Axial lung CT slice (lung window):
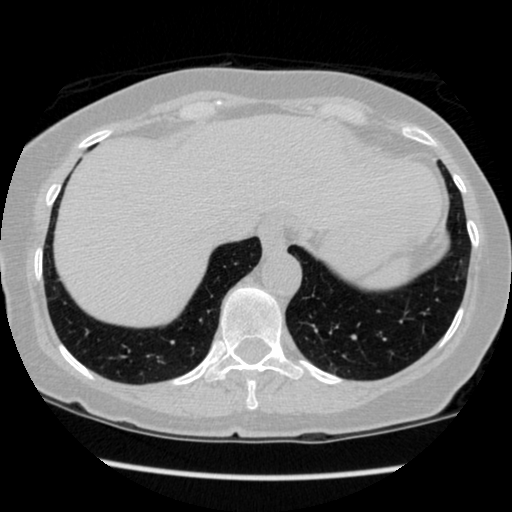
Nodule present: no